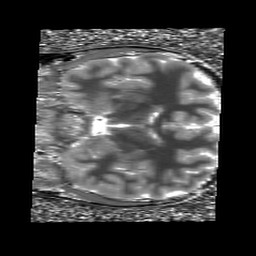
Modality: T1map
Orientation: coronal
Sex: male
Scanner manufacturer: siemens
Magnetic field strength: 3 T
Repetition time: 5 s
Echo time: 0.00355 s